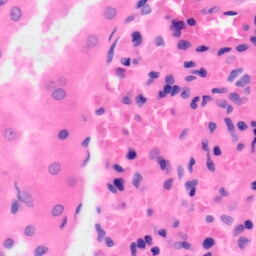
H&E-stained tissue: Kidney